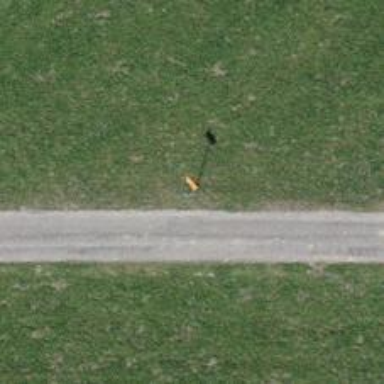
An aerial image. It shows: Pole supporting pipeline marker with roof cover.